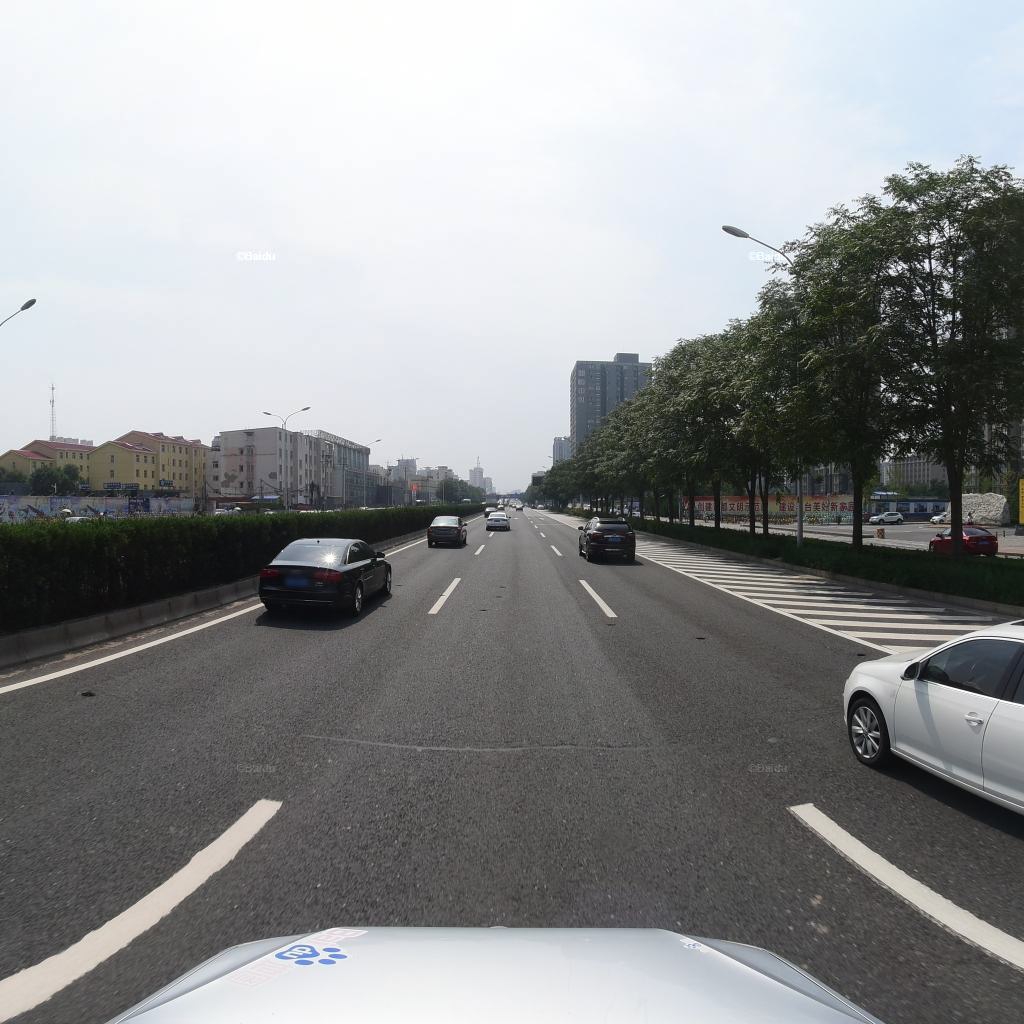
Region: Fengtai
Road damage annotations: transverse patch, pothole